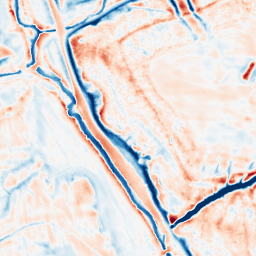
Category: edge_preserving
Decomposition family: bilateral
Decomposition parameters: d: 21
sigma_color: 25
sigma_space: 150
Upsampling method: cubic_mitchell
Upsampling parameters: scale: 2
Upsampling scale: 2